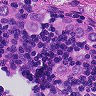
Metastatic tissue present: yes